Question: I am new to laravel so I am not sure how this can be achieved. I am using ZURB Foundation and trying to create a button in the page.
I use 'linkRoute' always to redirect to a named route then redirect to a specific controller action. I have the below:
'''
<body >
<h1 align="center">ShopCon.com</h1><br><br>
<a style="margin-left:50px;" href="{{ HTML::linkRoute('membersaccess', 'Members Access') }}" class="medium success button">Login or Register</a>
</body>
'''
but when I render this, it shows like this
'''
Members Access" class="medium success button">Login or Register
'''
instead of showing the button and text within it and link to named route. How can this be fixed? I read something about macros but unable to clearly understand them or use them to achieve this.
Picture included for reference:

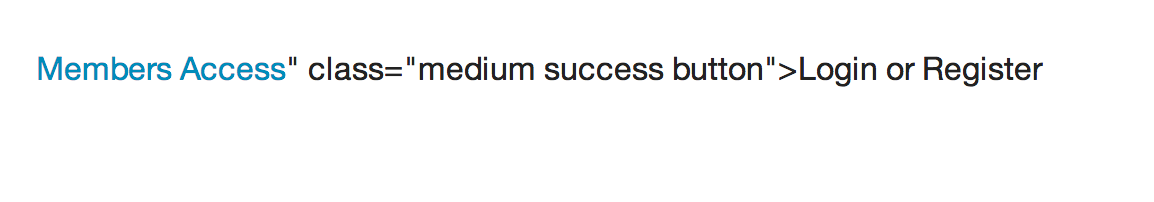
Answer: 'HTML::linkRoute' produces an HTML anchor tag.
Since you only want the URL, use 'URL::route'.